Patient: sex M, age 60
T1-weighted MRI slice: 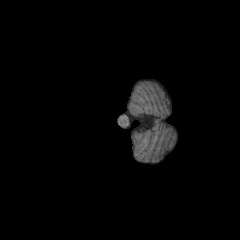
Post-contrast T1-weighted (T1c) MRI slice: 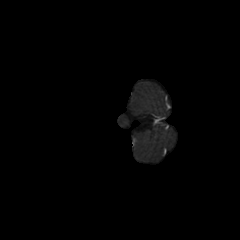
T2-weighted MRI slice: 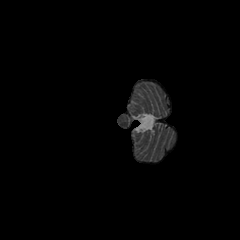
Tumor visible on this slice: no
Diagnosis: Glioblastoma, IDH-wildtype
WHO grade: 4